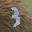
Label: 3